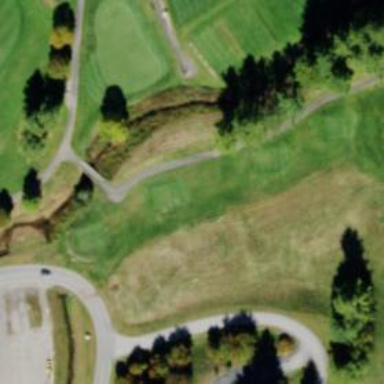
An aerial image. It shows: Path designated for golf carts.